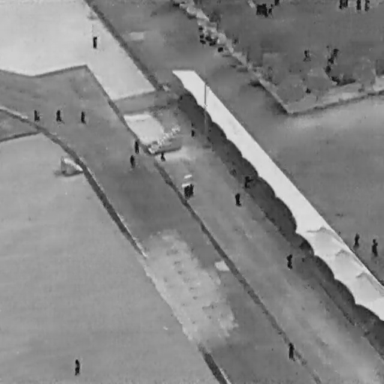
There are 22 objects shown in the infrared image, including 18 People, and four DontCares.